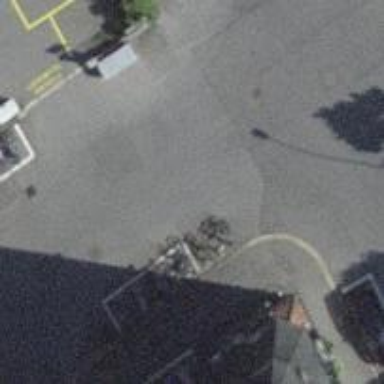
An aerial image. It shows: Bicycle parking area.